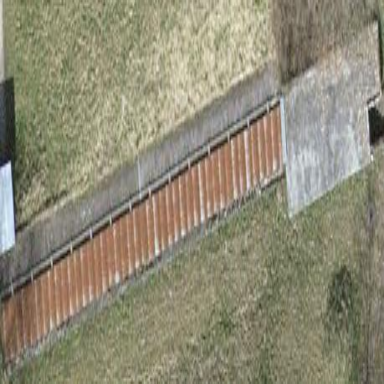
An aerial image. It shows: Retaining wall.